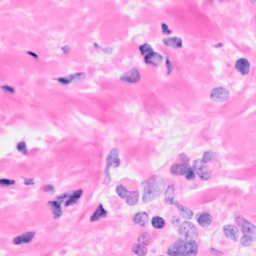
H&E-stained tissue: Breast